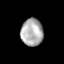
Tissue: lung
Cell type: Epithelial cells
Senescence score: 0.2124
Nuclear area (px): 595
Mean DAPI intensity: 173.469